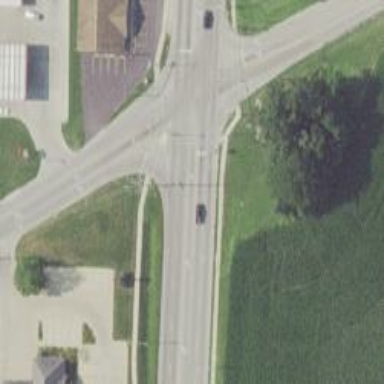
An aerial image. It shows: Crossing with marked lines on the road.